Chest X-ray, AP view. Patient: 43 years old, sex F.
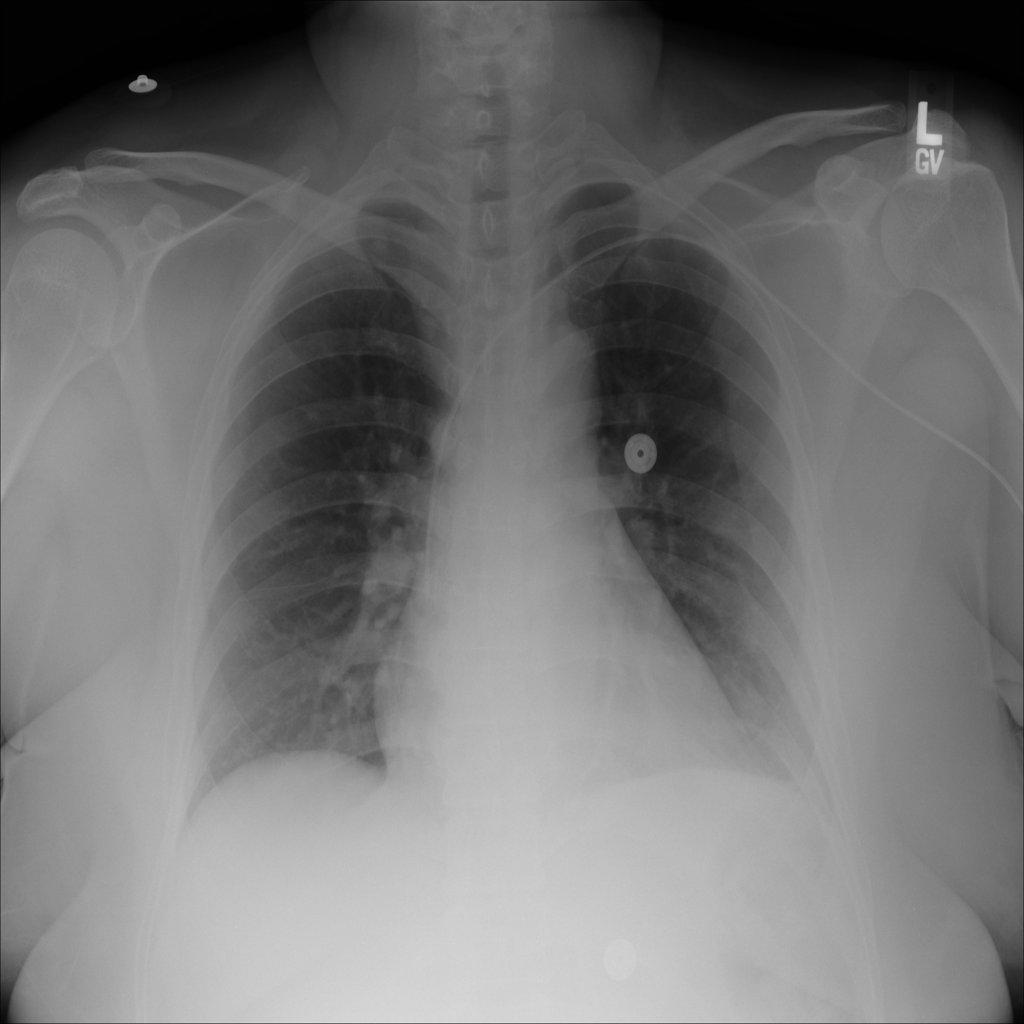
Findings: No Finding